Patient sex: M
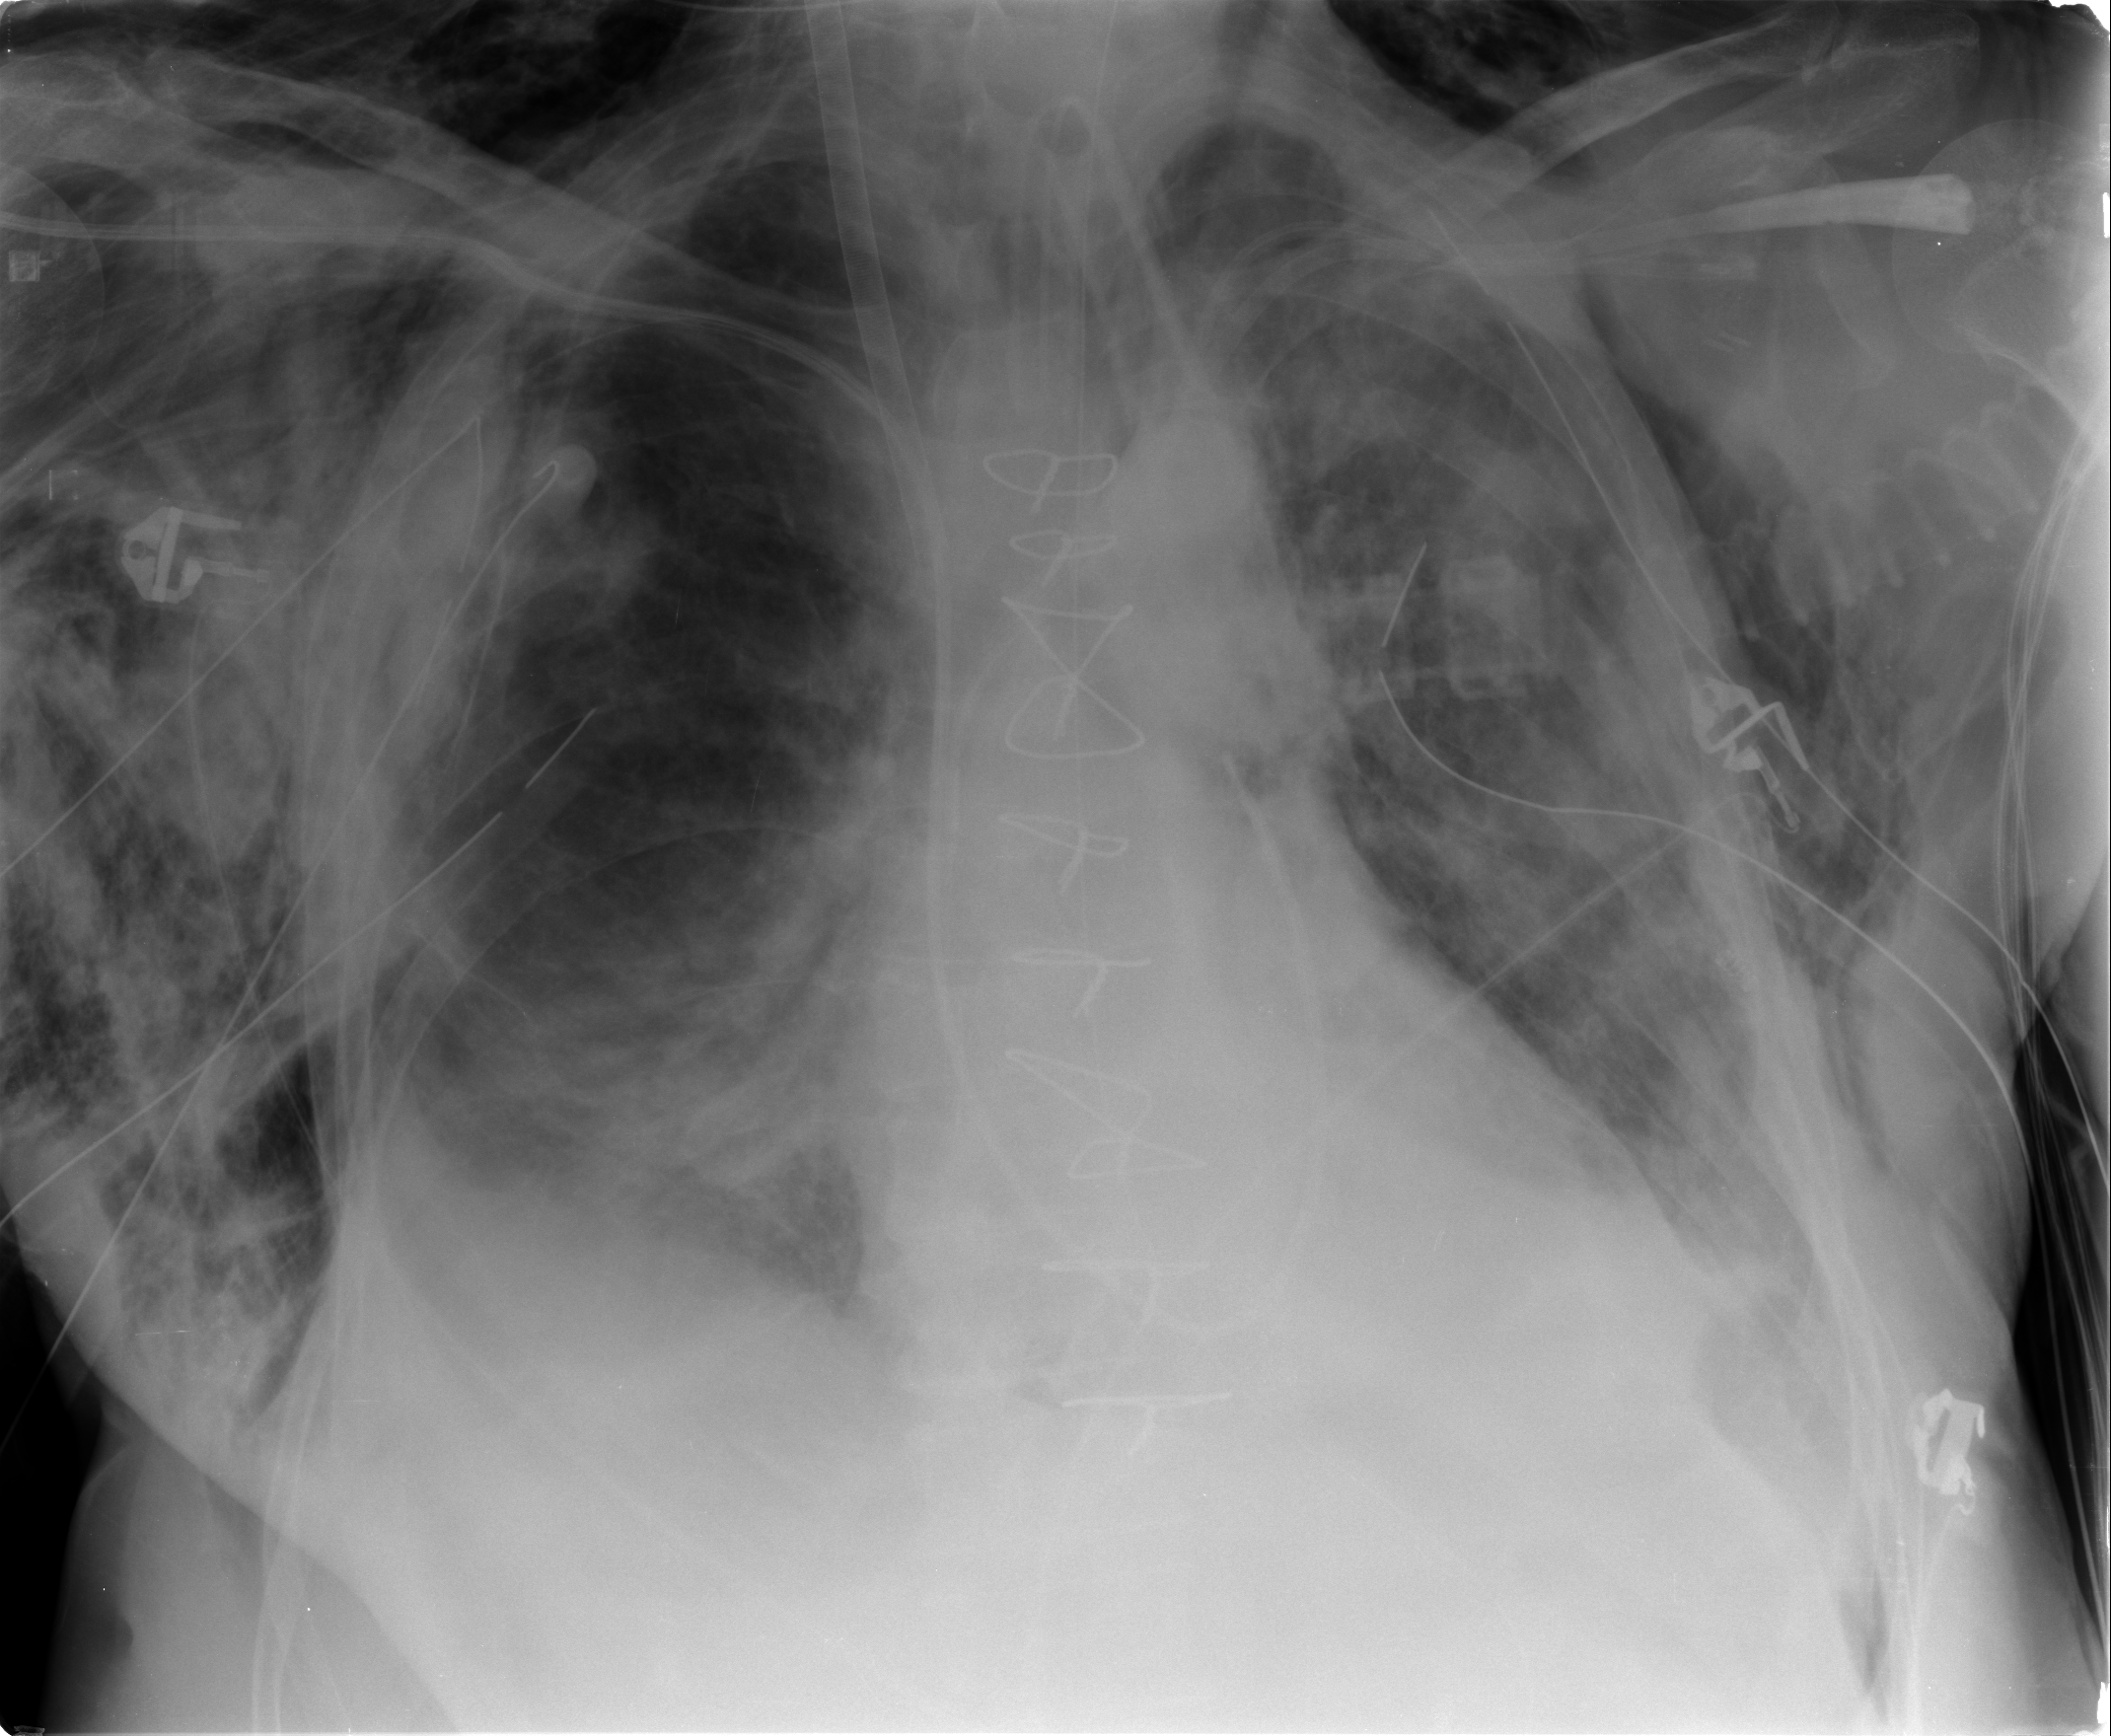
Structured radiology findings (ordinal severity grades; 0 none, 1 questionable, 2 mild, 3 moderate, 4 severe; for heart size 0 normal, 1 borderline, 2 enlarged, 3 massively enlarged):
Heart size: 0
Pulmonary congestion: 2
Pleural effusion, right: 2
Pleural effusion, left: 2
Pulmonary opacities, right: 0
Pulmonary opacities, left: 3
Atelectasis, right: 2
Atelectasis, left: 2